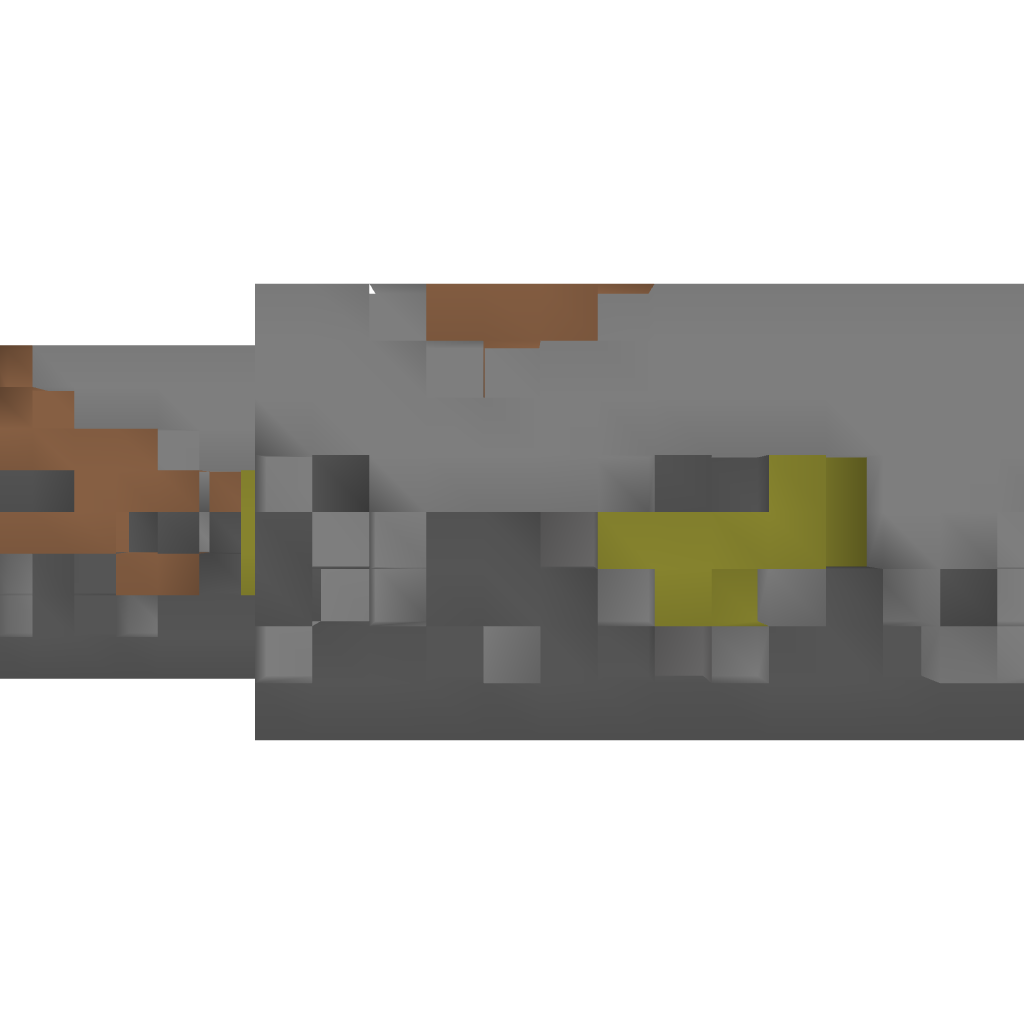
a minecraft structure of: Underground Factions Tutorial